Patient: sex F, age 61
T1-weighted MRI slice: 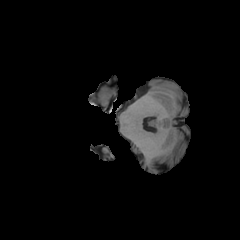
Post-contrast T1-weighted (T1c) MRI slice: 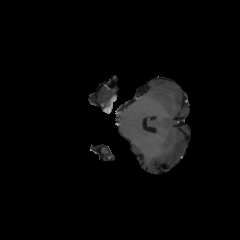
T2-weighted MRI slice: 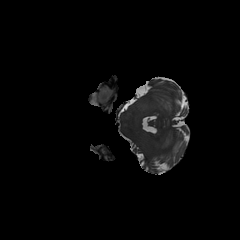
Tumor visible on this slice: no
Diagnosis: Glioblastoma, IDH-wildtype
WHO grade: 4